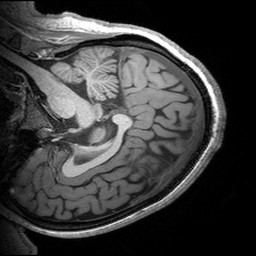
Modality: T1w
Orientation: sagittal
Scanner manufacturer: siemens
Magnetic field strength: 3 T
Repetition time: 2.53 s
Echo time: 0.00299 s